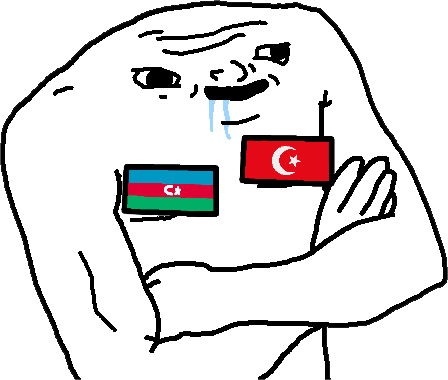
Label: 5_Brainlet